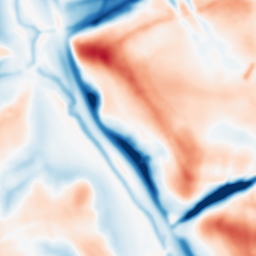
Category: multiscale
Decomposition family: dog_multiscale
Decomposition parameters: sigma_ratio: 2
n_scales: 3
base_sigma: 2
Upsampling method: bspline
Upsampling parameters: scale: 8
Upsampling scale: 8